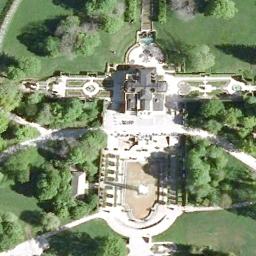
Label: palace